Question: My question is how can I show an UIElement for some time (ex. 5s) in current display frame when application is running foreground. Example ToastPrompt from Coding4Fun library or native MessageBox. My goal is to show something like Android style Toast Notification. Can you give me some help?
Here is what I want make but on Windows Phone:

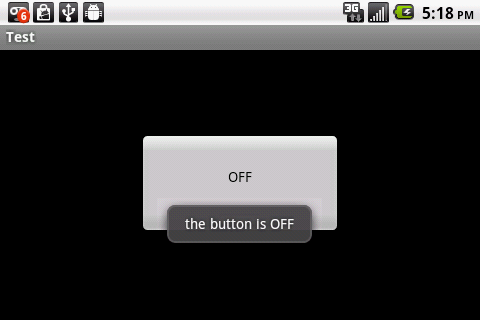
Answer: You can create custom 'UserControl' with layout you need and animation to display it for seconds
When you need to show your 'UserControl' - get an instance of current 'Page' '((App.Current as App).RootFrame' and find root element to add your control to. Look at <URL> class, which can help you to do this